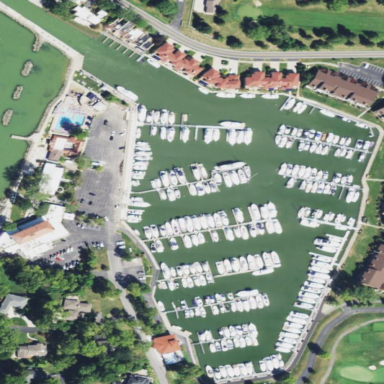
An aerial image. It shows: Marina area for leisure land.